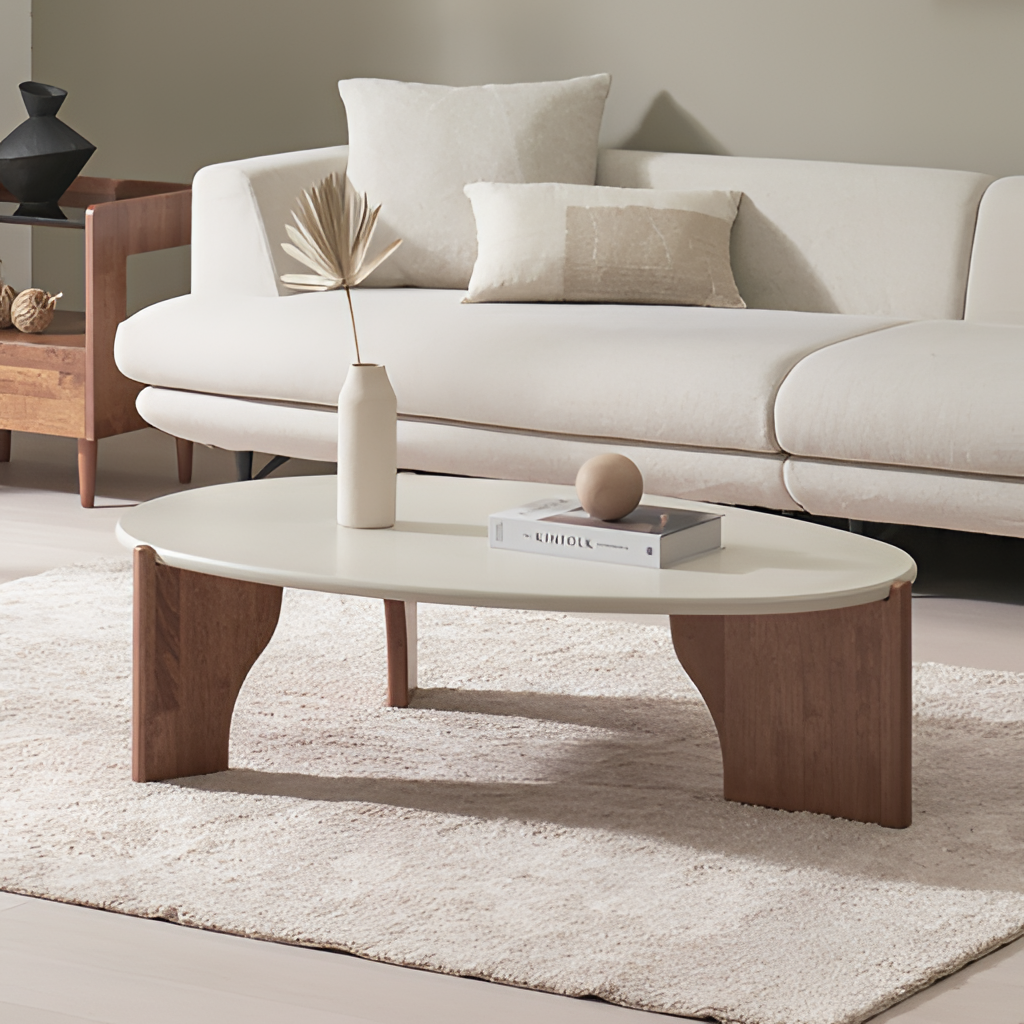
fabric sofa, living room, cream paint wallpaper, with solid pattern, contemporary, wood flooring, with plank pattern